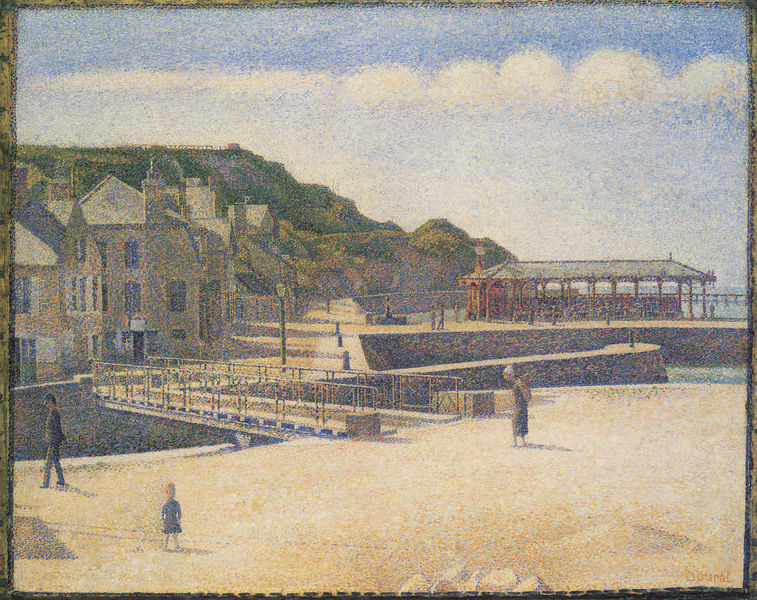
Titel: Port-en-Bessin, le pont et les quais
Künstler: Georges Pierre Seurat
Standort: Minneapolis (Minnesota)
Institution: The Minneapolis Institute of Art
Schlagwörter: berg, blau, himmel, mann, meer, schatten, wasser, weiß, wolken, bäume, fluss, gelb, grün, impressionismus, landschaft, menschen, see, stadt, ufer, braun, fenster, frau, laterne, laternen, licht, straße, gebäude, haus, weg, steine, häuser, hügel, brücke, sonne, figur, kind, kamin, divisionismus, dorf, dächer, mauer, schornsteine, platz, figuren, hafen, hafenmauer, kai, steg, geländer, klippe, erker, mole, seurat, signac, anlegestelle, häsuser